Question: At each time, any colored ball can be exchanged with the white ball. How many such exchanges are needed at least to make all the red balls arranged in front of the blue balls and blue balls in front of the yellow balls (white ball positions are arbitrary)?
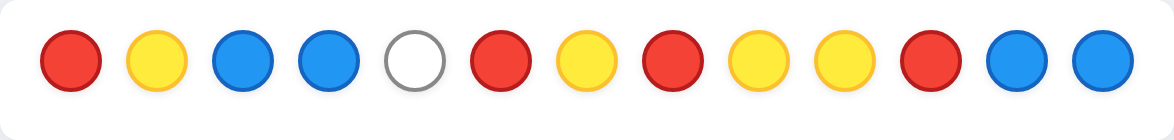
Answer: 9